Question: I'm trying to create a "3-column" 'UITableViewCell' where each column contains a 'UILabel'. The two left-most labels are easy to set constraints on, they are fixed width and their text will not exceed their IB-set widths. The right label though could have a long string in it, and I'm wanting to in effect say, "you can be as wide as you like, up to the point your width is within 8 pixels of the superview edge."

I've gotten closer to the effect desired by adding
'''
override func layoutSubviews() {
ENTRY_LOG()
log.debug("\(self.frame.width)")
self.addConstraint(NSLayoutConstraint(item: self.destinationLabel, attribute: .Width, relatedBy: .Equal, toItem: nil, attribute: .NotAnAttribute, multiplier: 1.0, constant: self.frame.width - 151))
self.setNeedsUpdateConstraints()
}
'''
within the custom 'UITableViewCell' class, but this is now having the undesirable effect of disrupting the cell height and overwriting the default lines between table rows.
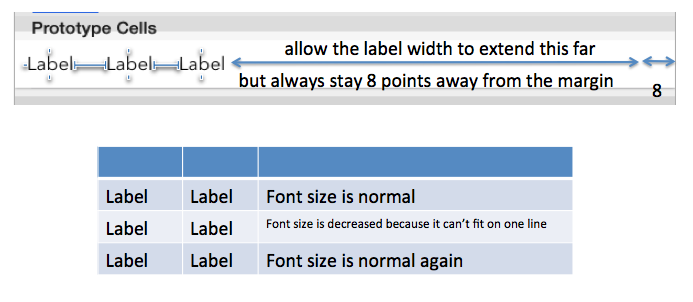
Answer: Does this have to be done problematically? A >= 8px trailing space to superview constaint would accomplish what you need.
With regard to your comment: "the second column gets "crushed" out of existence" - you should be able to resolve this by setting the "Compression resistance priority" on the center label to a larger value than that of the rightmost label.